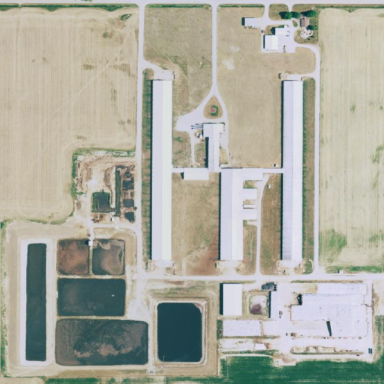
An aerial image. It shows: Farmyard area.